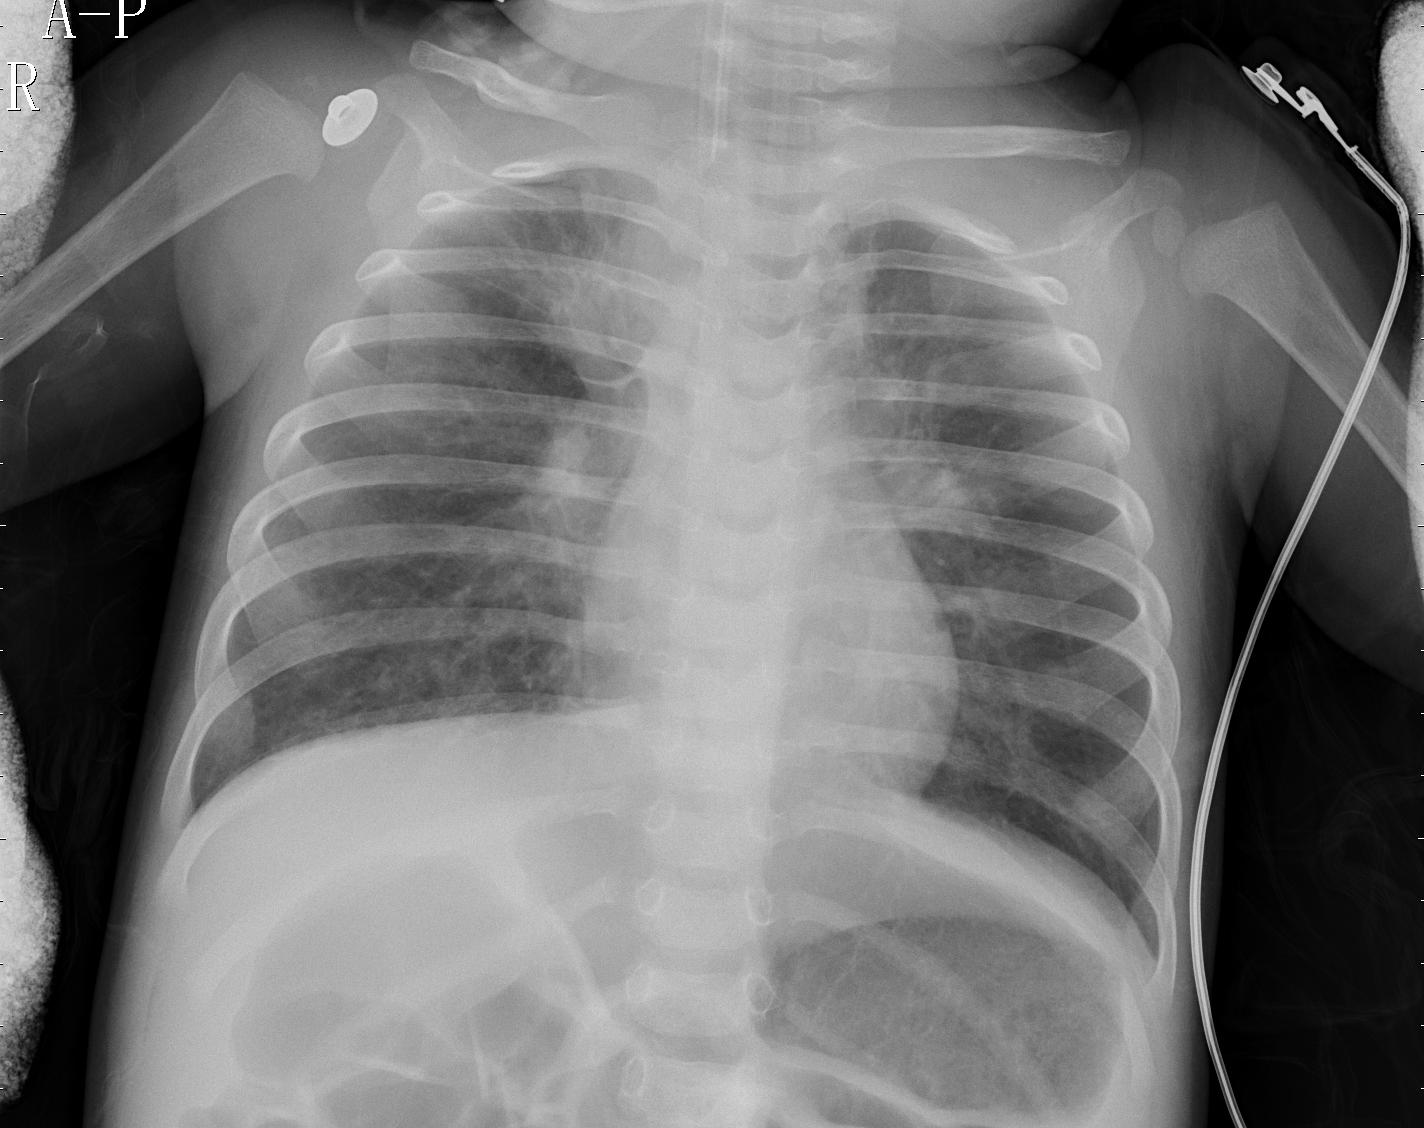
Diagnosis: PNEUMONIA